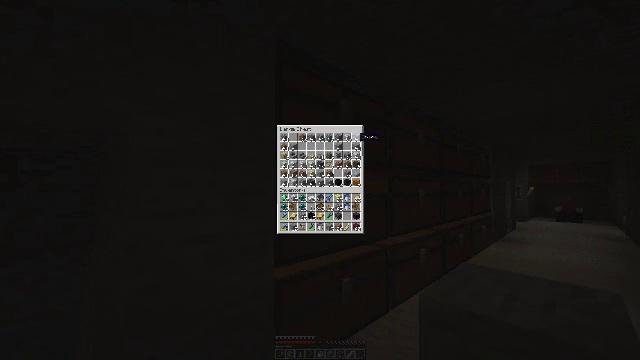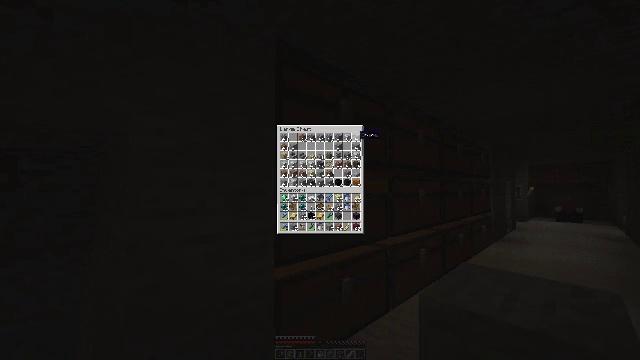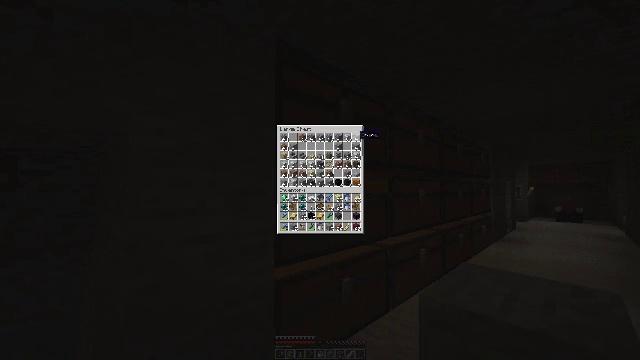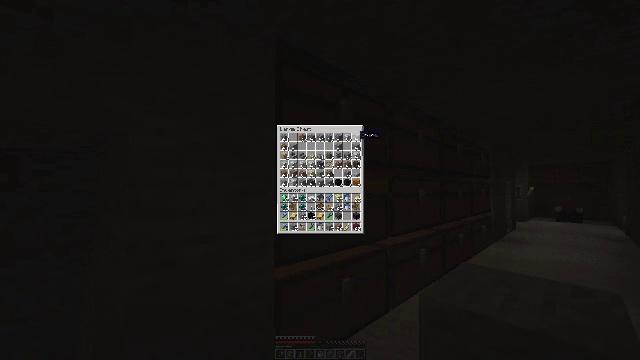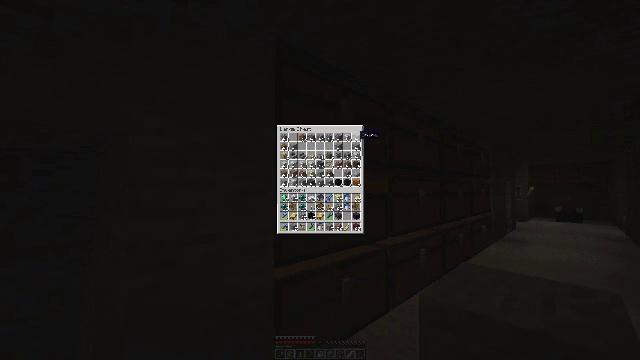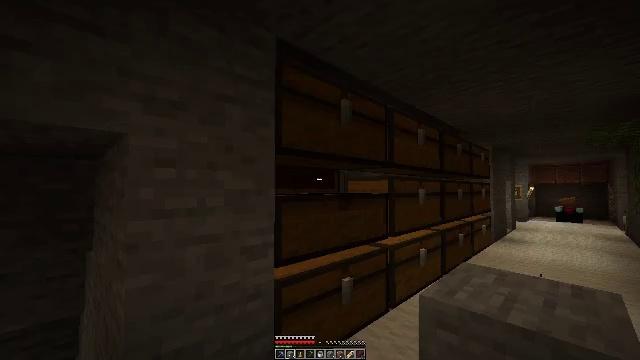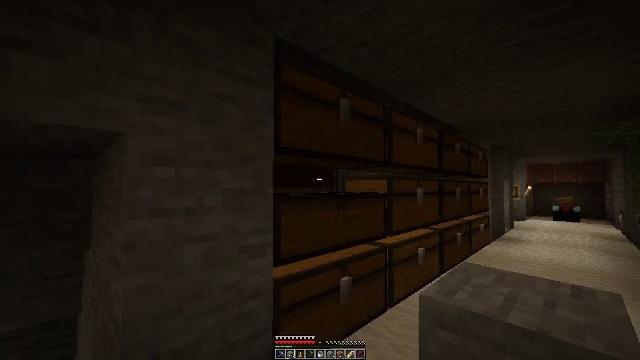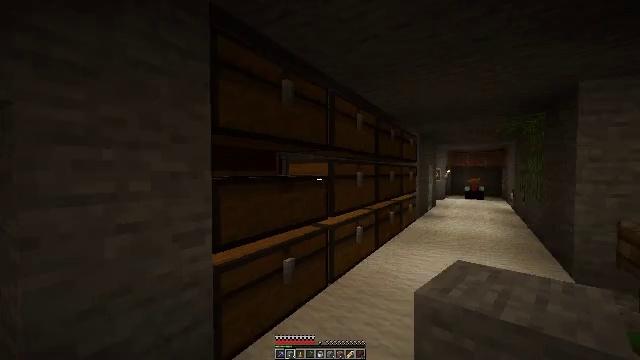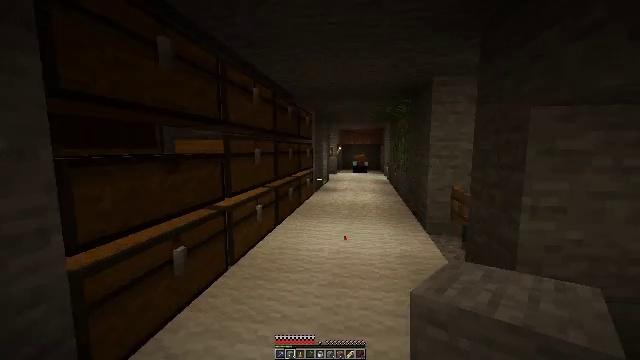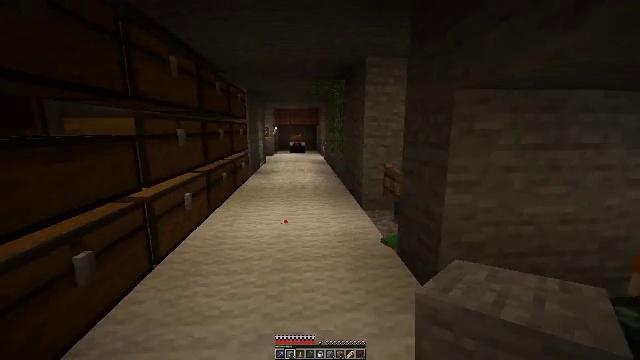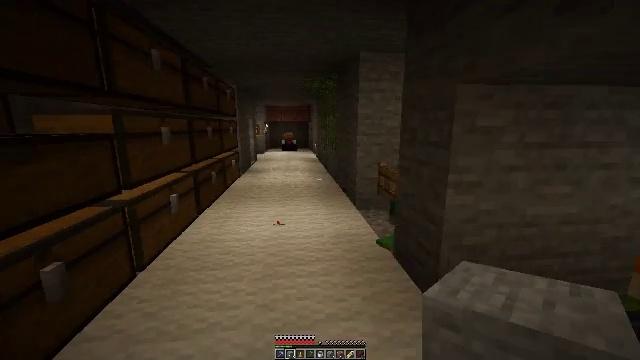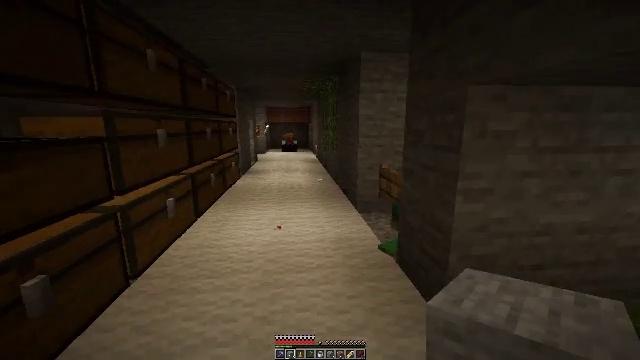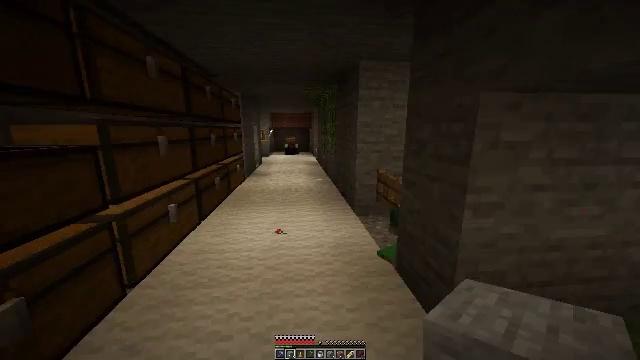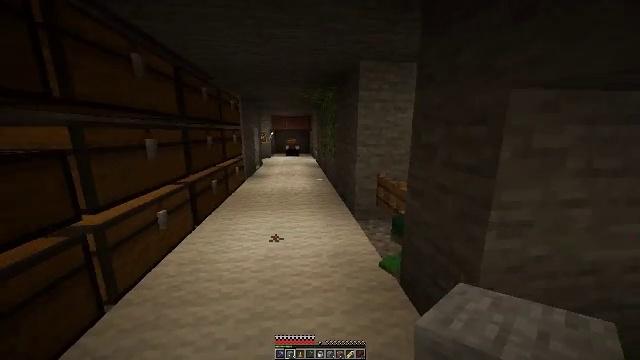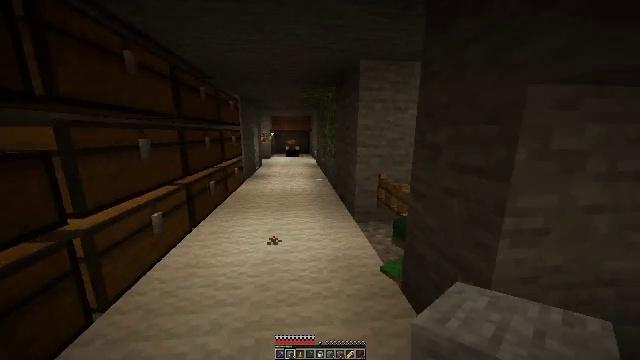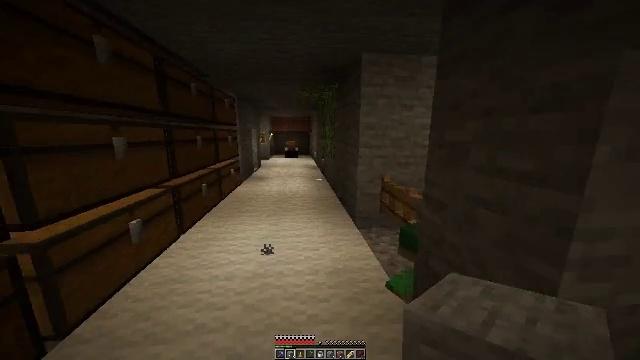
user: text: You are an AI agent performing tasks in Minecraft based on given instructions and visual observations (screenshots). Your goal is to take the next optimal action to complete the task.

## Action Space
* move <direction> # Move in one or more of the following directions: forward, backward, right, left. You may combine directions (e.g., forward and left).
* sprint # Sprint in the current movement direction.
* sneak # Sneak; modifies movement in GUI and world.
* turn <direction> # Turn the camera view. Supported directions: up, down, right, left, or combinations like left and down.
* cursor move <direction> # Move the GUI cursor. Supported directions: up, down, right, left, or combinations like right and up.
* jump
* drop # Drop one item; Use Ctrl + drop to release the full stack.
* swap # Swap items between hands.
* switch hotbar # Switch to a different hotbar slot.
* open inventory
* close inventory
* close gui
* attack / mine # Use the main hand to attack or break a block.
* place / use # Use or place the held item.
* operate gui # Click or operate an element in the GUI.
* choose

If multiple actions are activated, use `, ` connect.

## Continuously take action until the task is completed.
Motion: motion action
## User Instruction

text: Recycle the grindstone by mining it.
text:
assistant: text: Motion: no_op
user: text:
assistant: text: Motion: no_op
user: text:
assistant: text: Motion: no_op
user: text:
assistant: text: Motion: no_op
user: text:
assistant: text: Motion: open inventory
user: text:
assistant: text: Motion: open inventory
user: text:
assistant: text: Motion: turn right and down, open inventory
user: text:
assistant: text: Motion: move forward, turn right and down
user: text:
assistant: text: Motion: move forward, turn right and down
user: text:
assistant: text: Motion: move forward, sprint, turn right
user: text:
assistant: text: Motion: move forward, sprint
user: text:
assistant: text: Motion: move forward, sprint
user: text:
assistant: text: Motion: move forward, sprint
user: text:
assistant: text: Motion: move forward
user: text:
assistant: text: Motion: move forward
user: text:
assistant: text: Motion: move forward, turn left, jump
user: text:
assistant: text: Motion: move forward, turn left and down, jump
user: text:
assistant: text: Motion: move forward, jump
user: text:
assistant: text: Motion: move forward
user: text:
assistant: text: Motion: move forward
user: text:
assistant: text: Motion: move forward, turn right
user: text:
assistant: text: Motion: move forward
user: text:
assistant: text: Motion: move forward
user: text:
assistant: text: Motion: move forward, turn right
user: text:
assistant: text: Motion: move forward, turn right
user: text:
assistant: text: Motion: move forward, turn right
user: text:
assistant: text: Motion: move forward, turn right
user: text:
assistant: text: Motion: move forward, turn right, jump
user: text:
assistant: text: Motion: move forward, turn right, jump
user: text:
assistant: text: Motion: move forward, turn right, jump